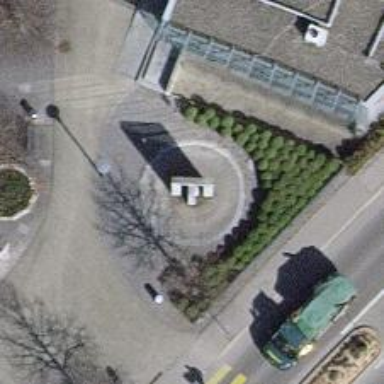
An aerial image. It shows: Fountain.